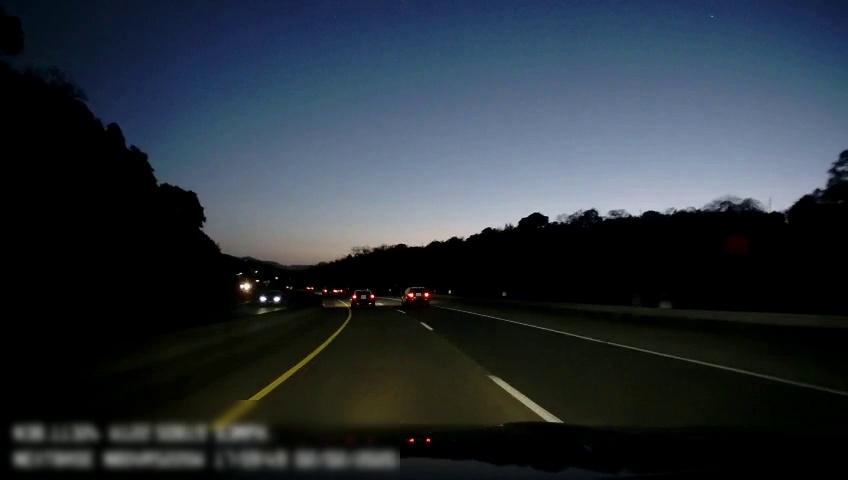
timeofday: Dusk/Dawn/Twilight
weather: Sunny
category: Drivable Space
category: Vehicles | Car
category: Vehicles | Car
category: Vehicles | Car
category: Vehicles | SUV
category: Lanes | Current Lane
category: Lanes | Current Lane
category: Lanes | Alternate Lane
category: Traffic | Signs